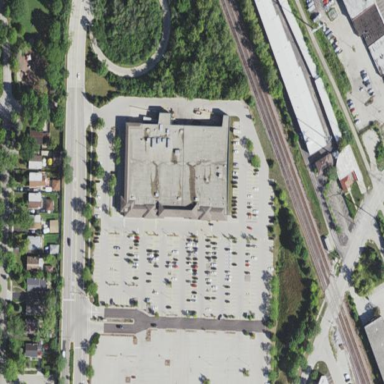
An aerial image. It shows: Retail building housing supermarket.